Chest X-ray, PA view. Patient: 30 years old, sex F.
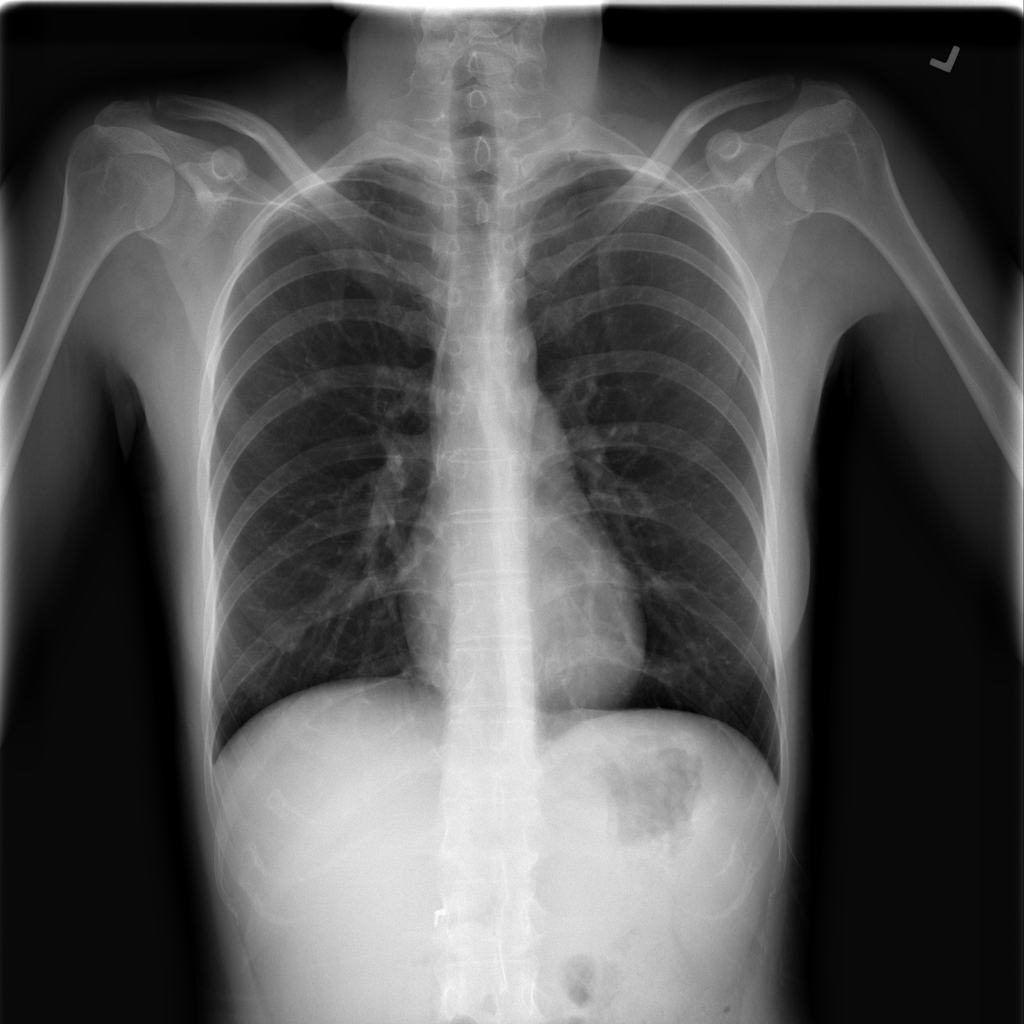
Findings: No Finding